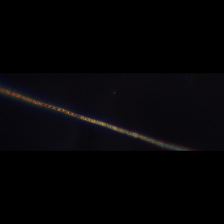
Taxon: Leptocylindrus
Group: Diatoms